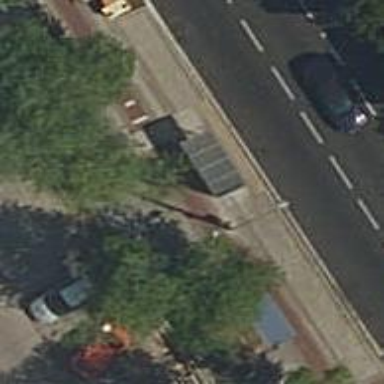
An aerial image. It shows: Bus stop with platform for public transport.